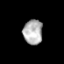
Tissue: prostate
Cell type: Epithelial cells
Senescence score: 0.348
Nuclear area (px): 468
Mean DAPI intensity: 177.59